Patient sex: M
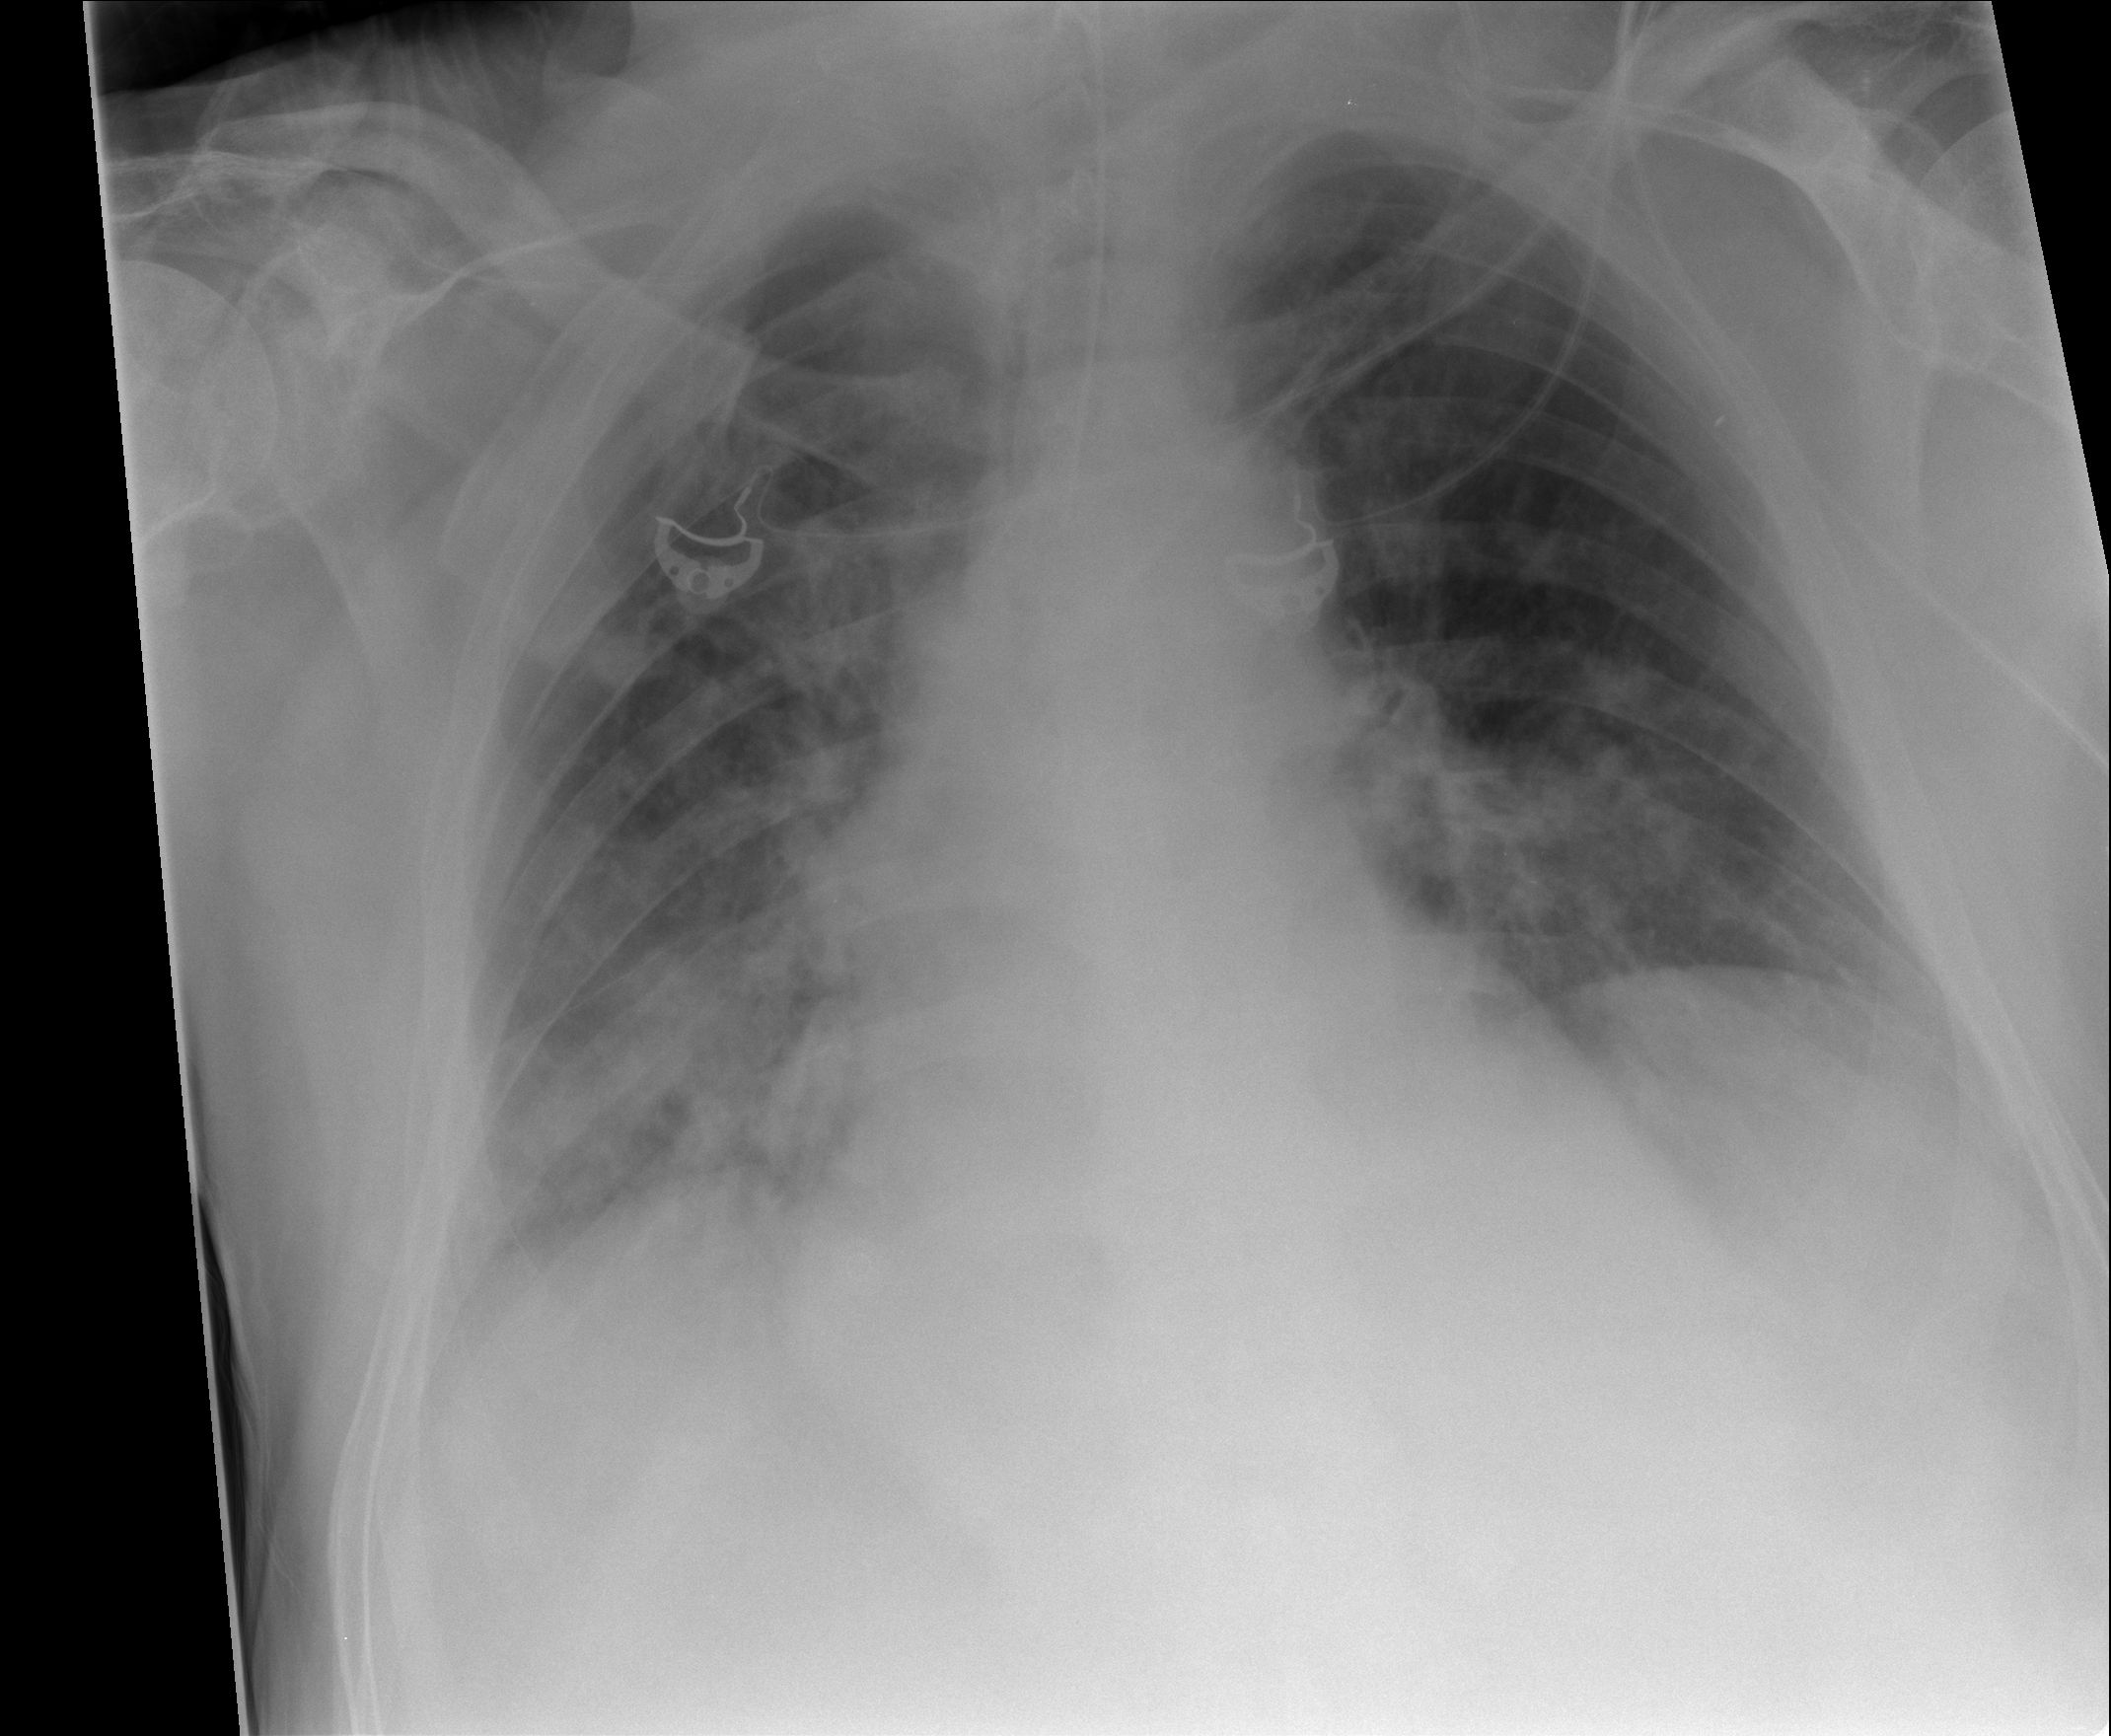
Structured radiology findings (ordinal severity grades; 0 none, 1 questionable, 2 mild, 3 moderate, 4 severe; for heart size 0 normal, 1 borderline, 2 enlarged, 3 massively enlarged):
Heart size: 0
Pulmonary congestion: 0
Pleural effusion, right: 0
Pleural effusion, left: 0
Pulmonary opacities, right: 3
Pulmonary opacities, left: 0
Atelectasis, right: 1
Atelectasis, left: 0